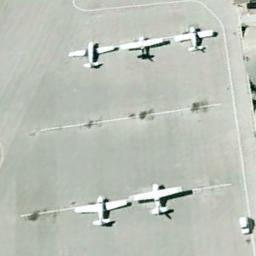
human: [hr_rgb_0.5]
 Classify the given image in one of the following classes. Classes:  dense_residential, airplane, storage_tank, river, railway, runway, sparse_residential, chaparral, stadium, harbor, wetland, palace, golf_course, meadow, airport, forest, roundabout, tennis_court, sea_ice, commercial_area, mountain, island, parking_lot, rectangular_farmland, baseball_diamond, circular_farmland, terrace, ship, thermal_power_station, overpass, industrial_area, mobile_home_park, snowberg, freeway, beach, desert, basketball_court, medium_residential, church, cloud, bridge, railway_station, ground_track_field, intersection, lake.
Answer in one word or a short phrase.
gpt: airplane